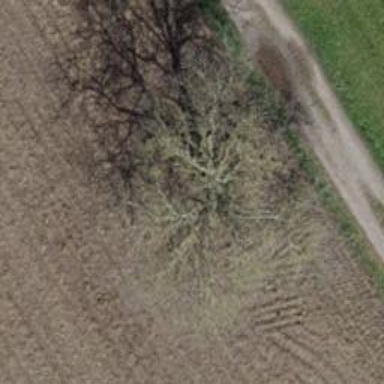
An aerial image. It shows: Agricultural area with broadleaved deciduous trees.